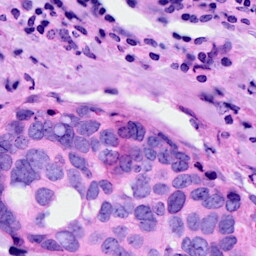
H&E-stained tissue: Breast